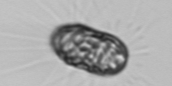
Label: Corethron_hystrix